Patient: sex M, age 37
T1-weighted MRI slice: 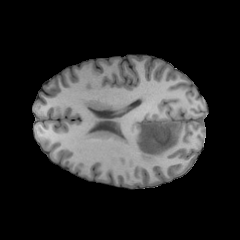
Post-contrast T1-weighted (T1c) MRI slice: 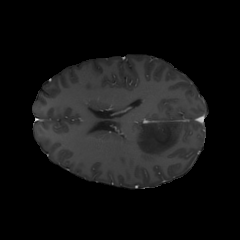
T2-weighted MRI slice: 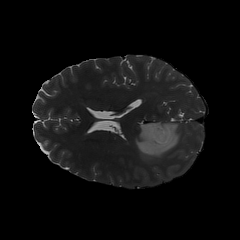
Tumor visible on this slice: yes
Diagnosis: Astrocytoma, IDH-mutant
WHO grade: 2